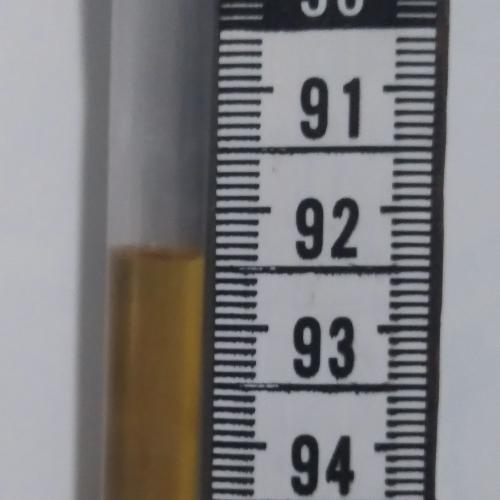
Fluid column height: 92.4 cm